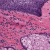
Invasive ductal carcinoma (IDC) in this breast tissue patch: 0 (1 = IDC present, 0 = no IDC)